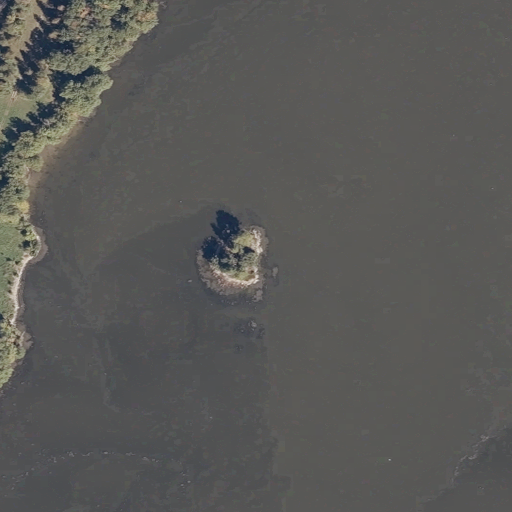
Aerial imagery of island in Maine named Little Oak Island containing open water, herbaceous wetlands, low intensity development, medium intensity development, open development, and high intensity development